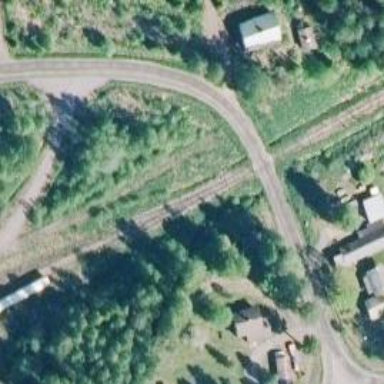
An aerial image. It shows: Disused railway track of class A.